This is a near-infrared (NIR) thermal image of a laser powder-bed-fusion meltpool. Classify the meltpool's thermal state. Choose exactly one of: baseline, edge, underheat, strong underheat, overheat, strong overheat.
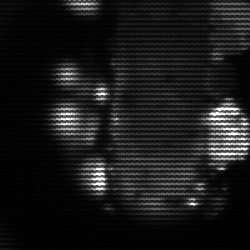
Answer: strong underheat